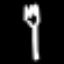
Label: fork